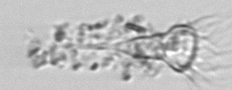
Label: Tintinnina